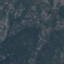
Land use / land cover class: HerbaceousVegetation